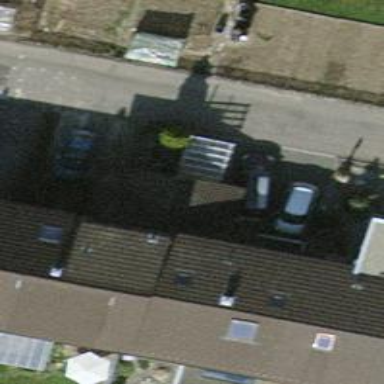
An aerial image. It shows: Terrace building.